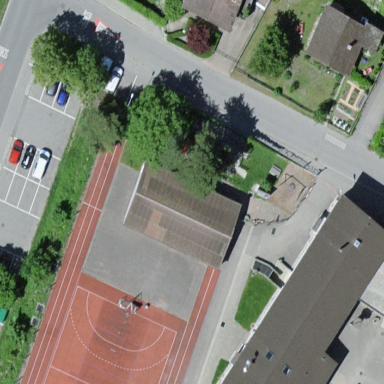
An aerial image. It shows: Kindergarten building.